Question: Im trying to upload multiple files example:
'''
foreach ($_FILES["images"]["error"] as $key => $error)
{
if ($error == UPLOAD_ERR_OK)
{
$name = $_FILES["images"]["name"][$key];
move_uploaded_file( $_FILES["images"]["tmp_name"][$key], $_SERVER['DOCUMENT_ROOT'].'/var/uploads/'.$product_id . "/" . $_FILES['images']['name'][$key]);
}
}
'''
Ok now the files are in the server as 1.jpg, 2.jpg, 3.jpg, 4.jpg, 5.jpg.. till 24.jpg
Then now Im doing a for each for check if the files that I upload got the name that I want if not rename it.
'''
$directory = $_SERVER['DOCUMENT_ROOT'].'/var/uploads/' . $product_id . "/";
$files = glob($directory . "*.jpg");
foreach($files as $i => $name)
{
$newname = sprintf($directory . "%d.jpg", $i+1);
if ($newname != $i + 1)
{
rename($name, $newname);
}
}
'''
The problem now is that when I rename them I got this result

Why 2.jpg, 3.jpg , 4.jpg till 9.jpg disapear?
Thank you in advance!
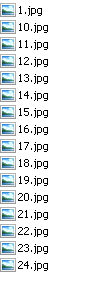
Answer: I found the answer :)
'''
$directory = $_SERVER['DOCUMENT_ROOT'].'/var/uploads/' . $product_id . "/";
$files = glob($directory . "*.jpg");
$i = 1;
foreach($files as $e => $name)
{
$newname = $directory . $i . ".jpg";
if($name != $newname)
{
rename($name, $newname);
}
else
{
return 0;
}
$i++;
}
'''